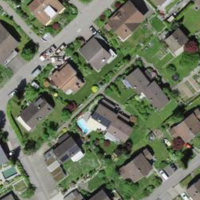
EUNIS habitat code: 55
Species observed at this site:
Juglans regia